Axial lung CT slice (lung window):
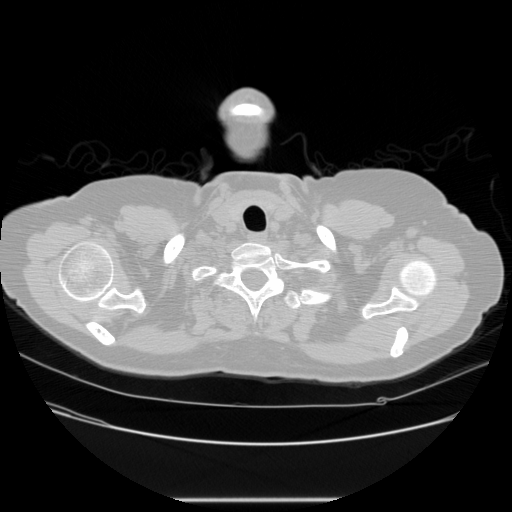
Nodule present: no